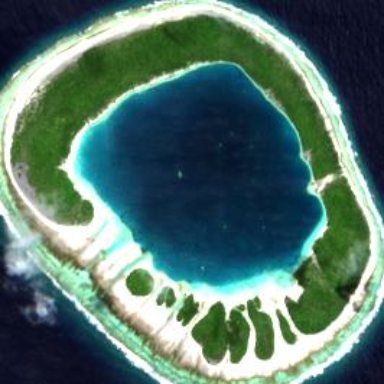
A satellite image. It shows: Atoll featuring natural coastline.